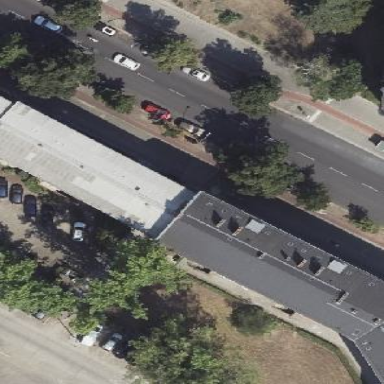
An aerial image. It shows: Gabled roof apartments building.